Breast ultrasound image
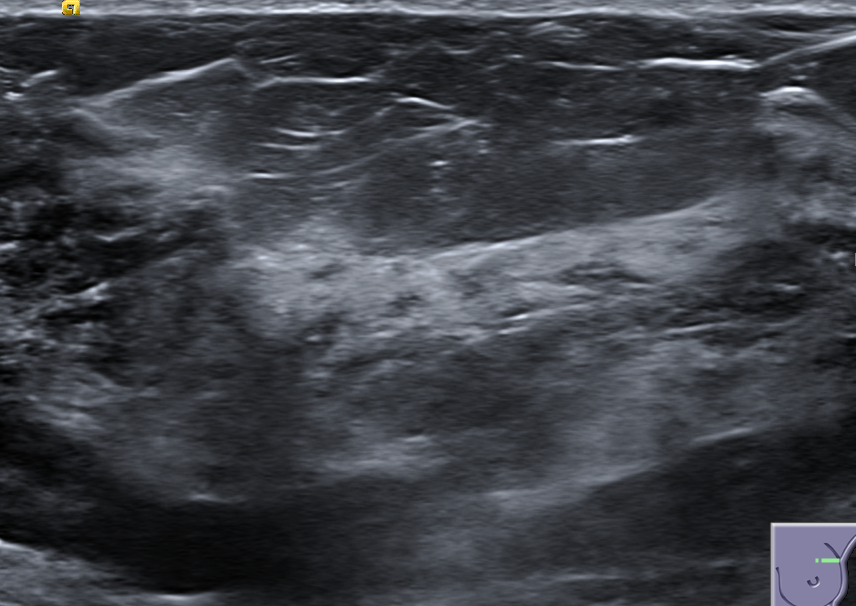
Diagnosis: normal